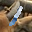
Label: 1